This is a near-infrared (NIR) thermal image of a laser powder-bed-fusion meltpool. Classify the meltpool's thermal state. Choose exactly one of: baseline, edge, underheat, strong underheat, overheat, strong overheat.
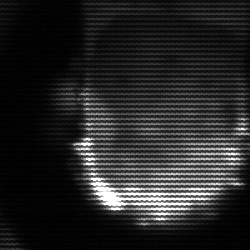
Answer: baseline